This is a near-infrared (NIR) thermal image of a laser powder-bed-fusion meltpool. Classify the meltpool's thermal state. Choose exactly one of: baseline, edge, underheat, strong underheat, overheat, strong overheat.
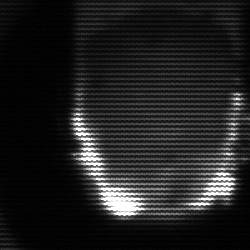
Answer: baseline